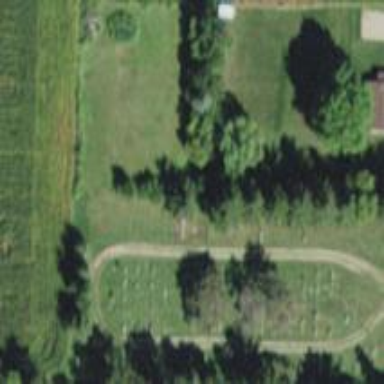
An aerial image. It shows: Cemetery.